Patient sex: F
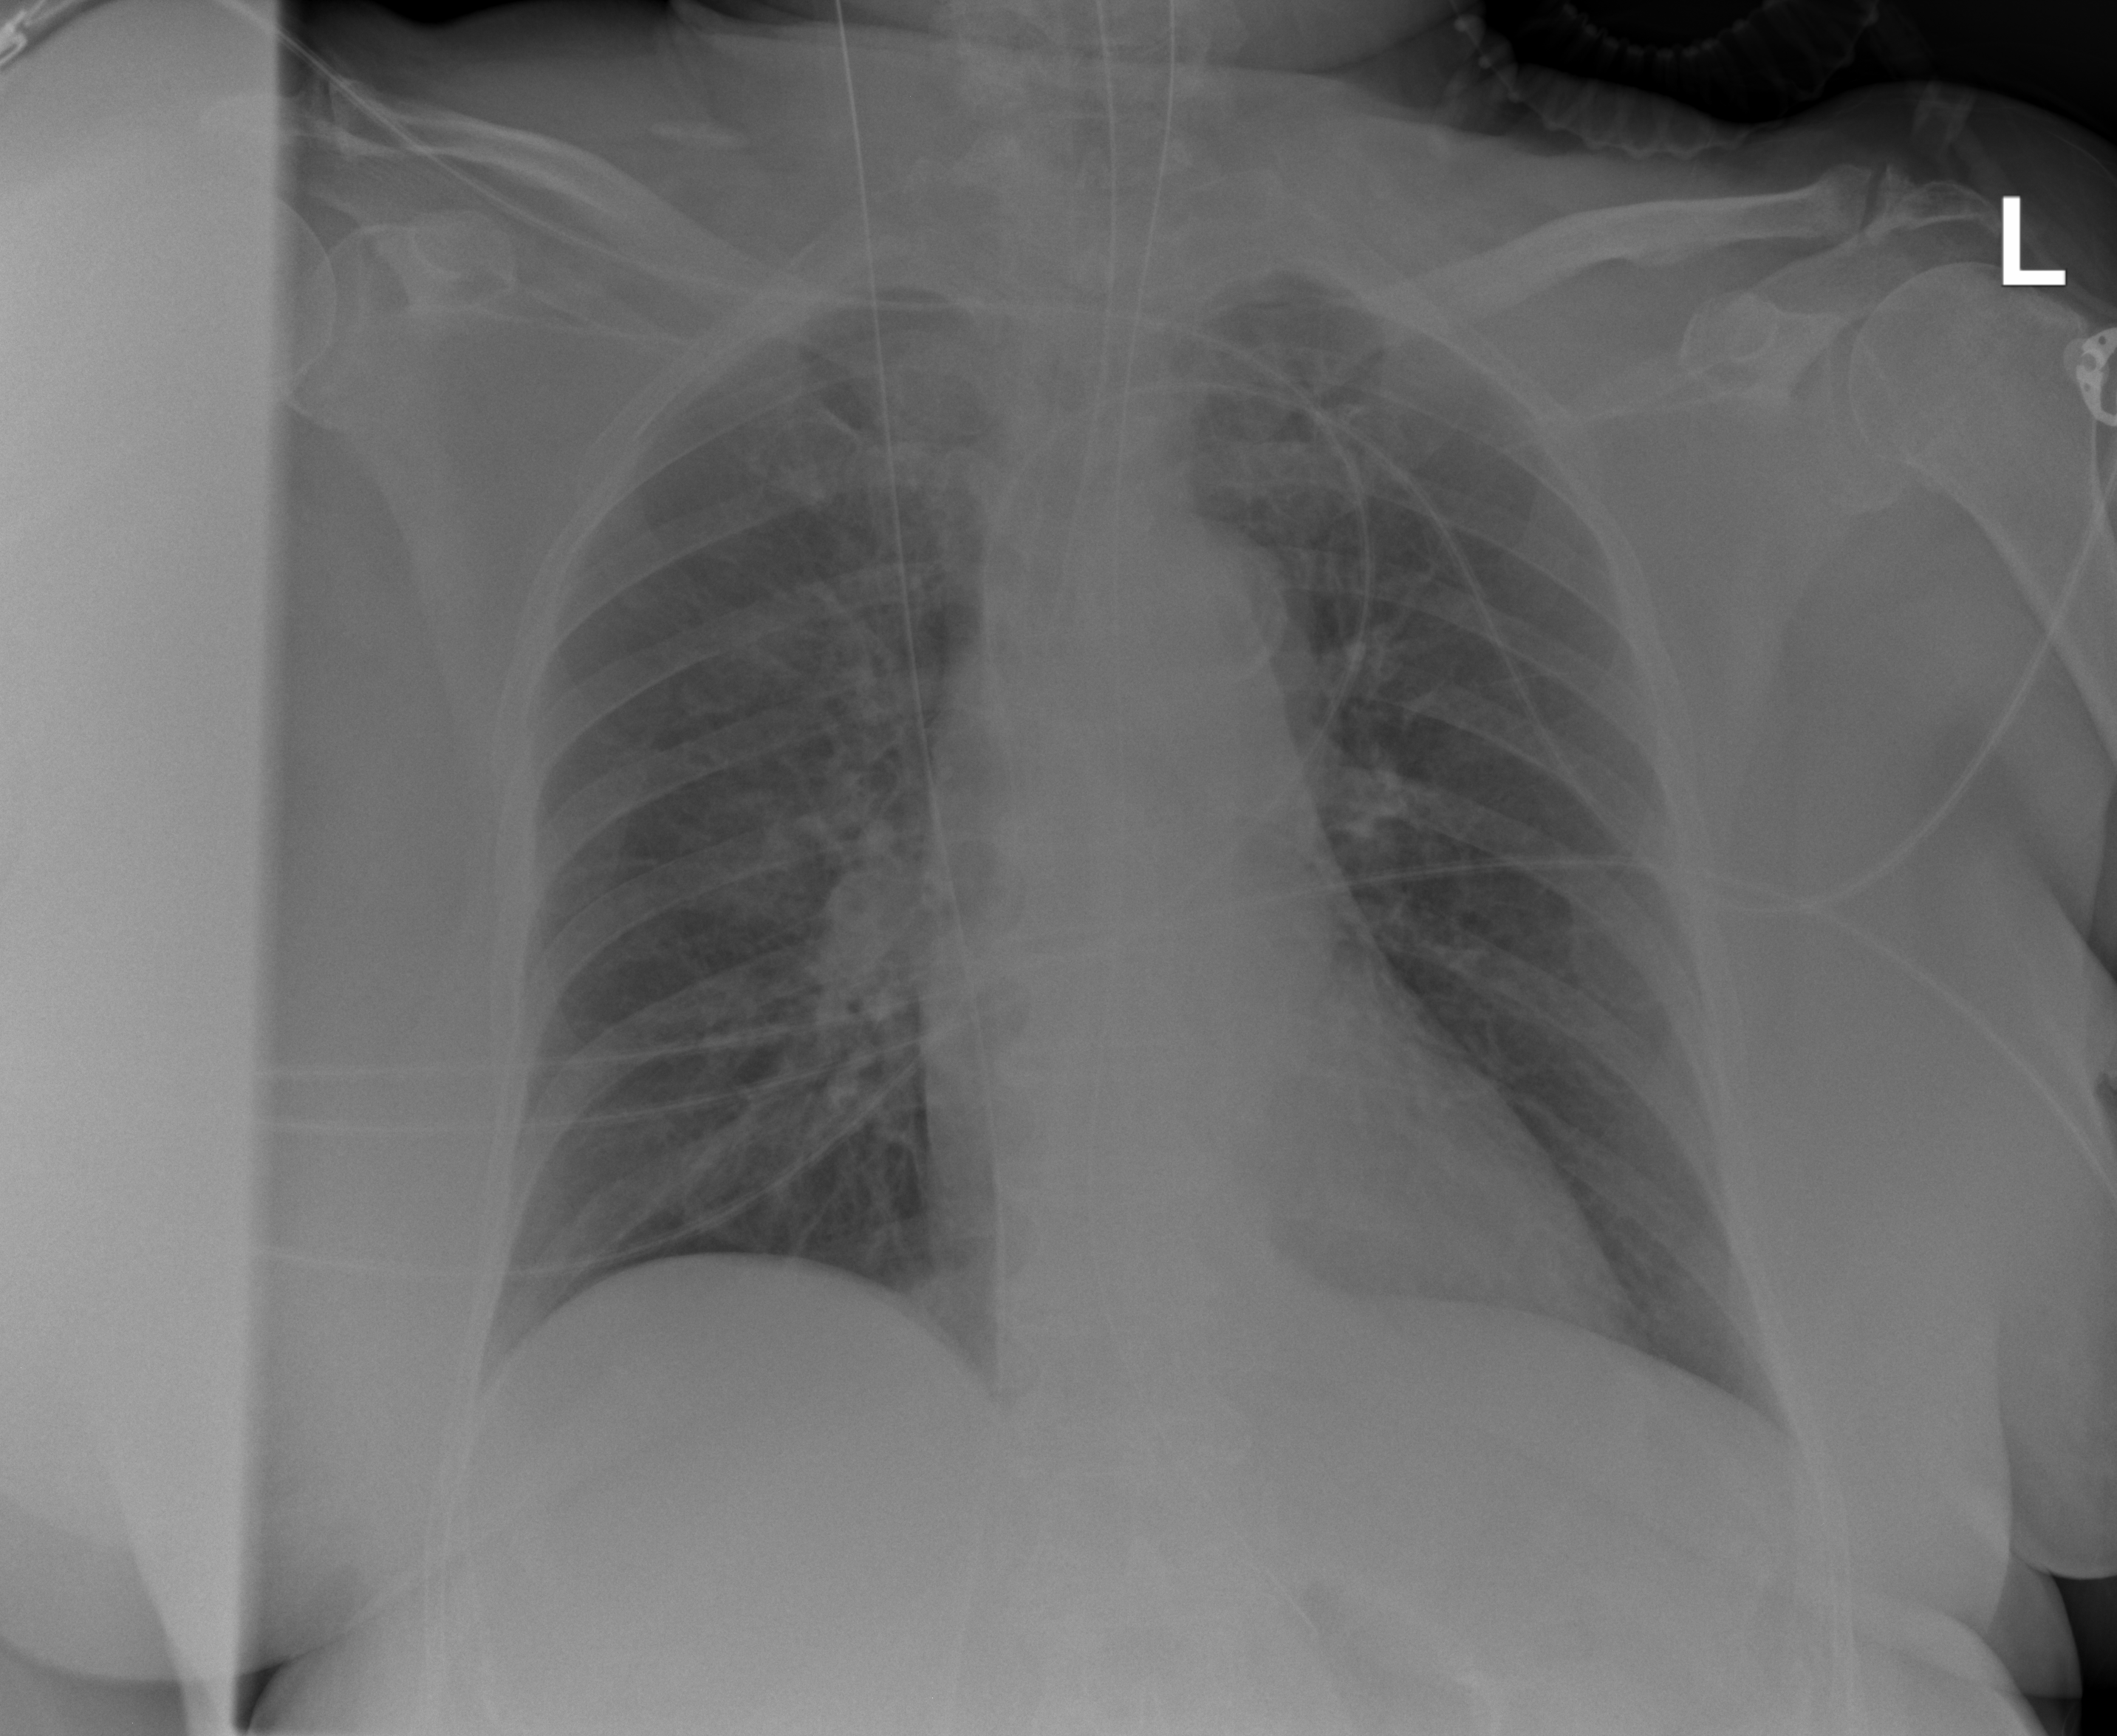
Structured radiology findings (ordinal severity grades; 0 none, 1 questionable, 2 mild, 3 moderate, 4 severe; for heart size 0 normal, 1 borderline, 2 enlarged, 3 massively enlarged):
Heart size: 1
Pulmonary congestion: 2
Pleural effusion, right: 0
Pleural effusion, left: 0
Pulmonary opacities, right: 0
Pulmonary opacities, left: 0
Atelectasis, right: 0
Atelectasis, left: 0